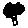
Label: tree